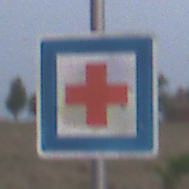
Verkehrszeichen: ErsteHilfe
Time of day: SunriseSunset
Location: Outdoor (Nature)
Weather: Overcast
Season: NotSpecified
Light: Natural